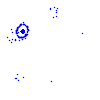
Particle: electron